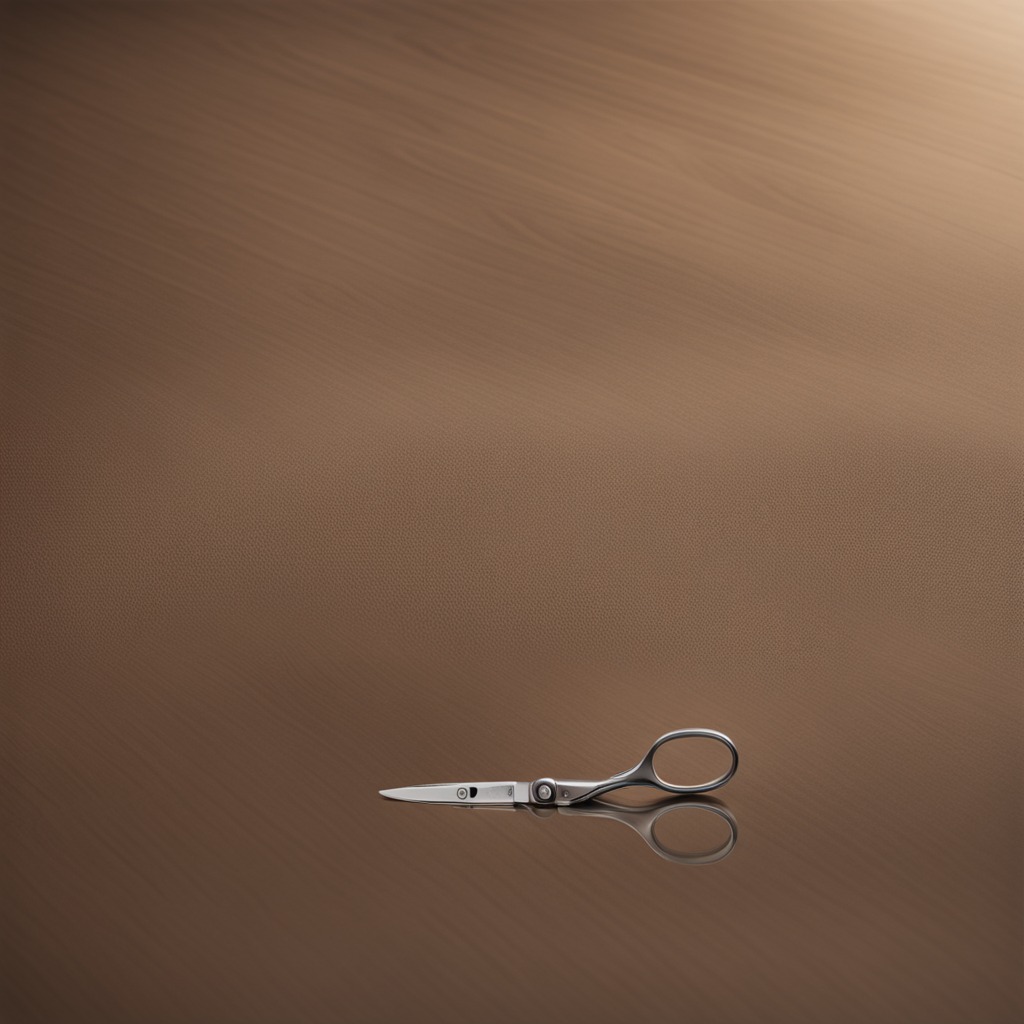
A scissor lies on the wooden table.